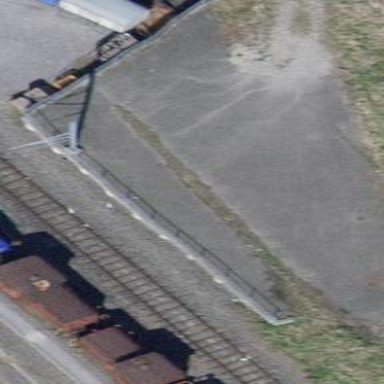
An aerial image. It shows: Loading ramp for railways.